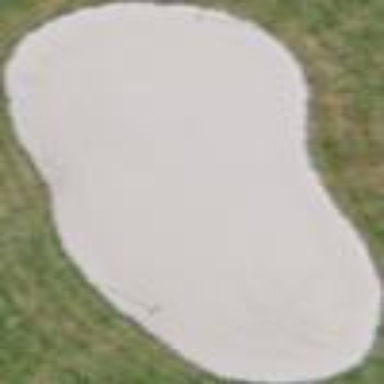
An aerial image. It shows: Golf bunker.